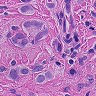
Metastatic tissue present: yes